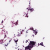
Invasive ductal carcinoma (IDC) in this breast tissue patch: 0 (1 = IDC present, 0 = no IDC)